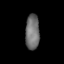
Tissue: lung
Cell type: Endothelial cells
Senescence score: 0.5635
Nuclear area (px): 484
Mean DAPI intensity: 111.659